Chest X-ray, PA view. Patient: 43 years old, sex M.
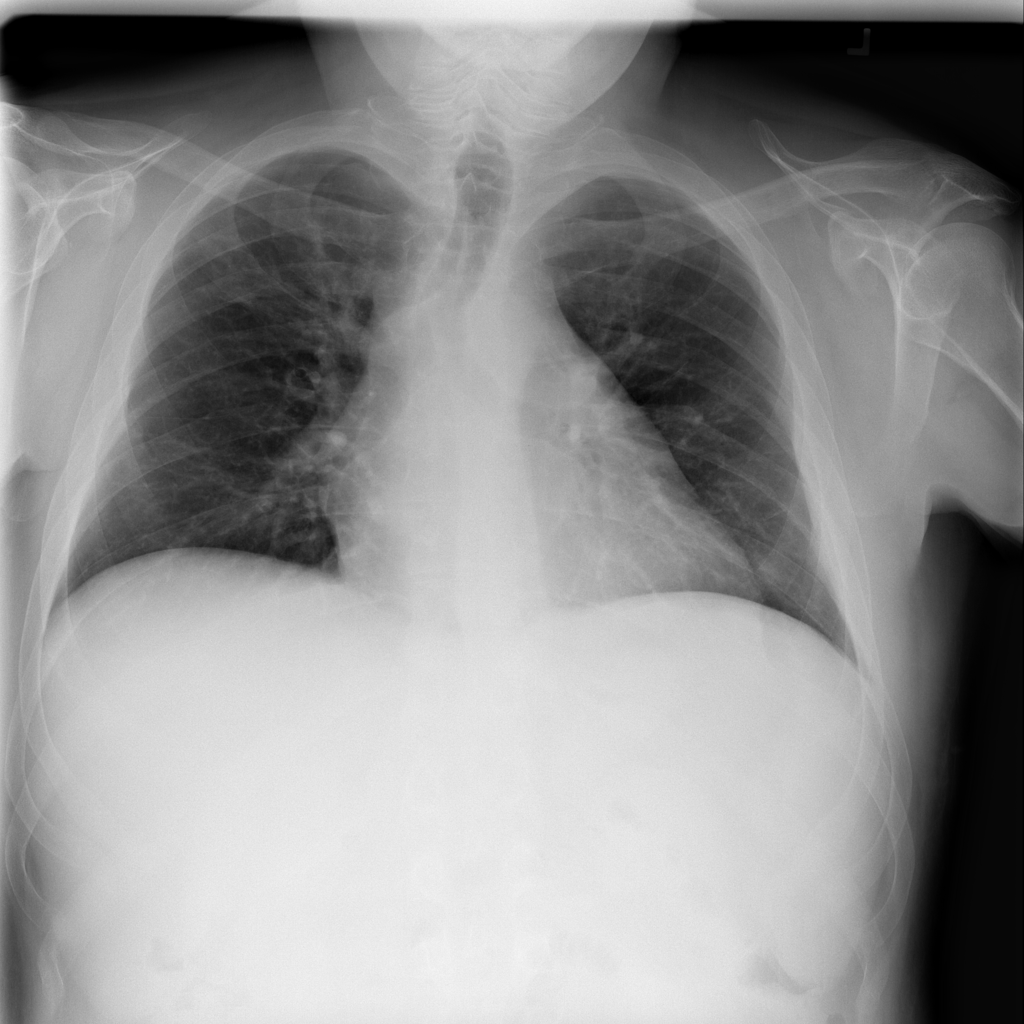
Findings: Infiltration